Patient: sex F, age 69
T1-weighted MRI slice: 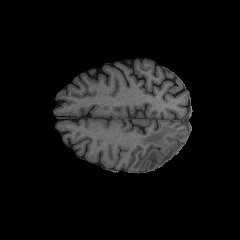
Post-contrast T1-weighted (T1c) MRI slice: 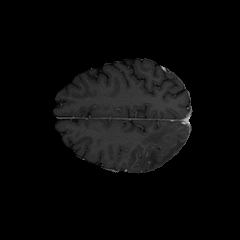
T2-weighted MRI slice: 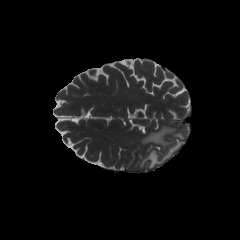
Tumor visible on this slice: yes
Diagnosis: Glioblastoma, IDH-wildtype
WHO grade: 4